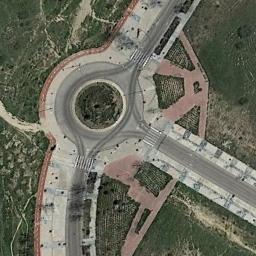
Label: roundabout